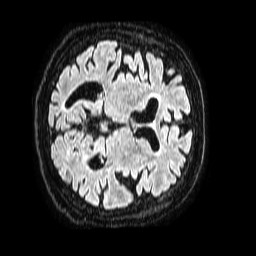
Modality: FLAIR
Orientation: axial
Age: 81
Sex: female
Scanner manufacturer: philips
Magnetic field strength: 1.5 T
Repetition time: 4.8 s
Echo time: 0.3 s